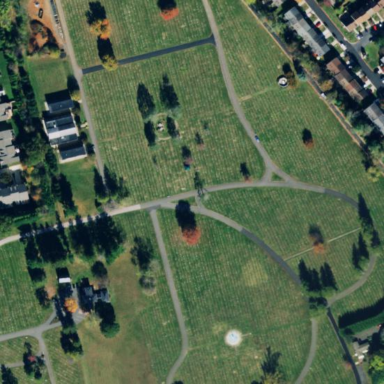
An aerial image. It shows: Graveyard used as cemetery.